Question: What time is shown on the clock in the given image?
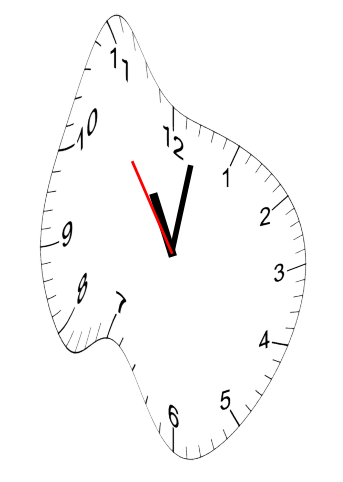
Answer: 11:01:54